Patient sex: F
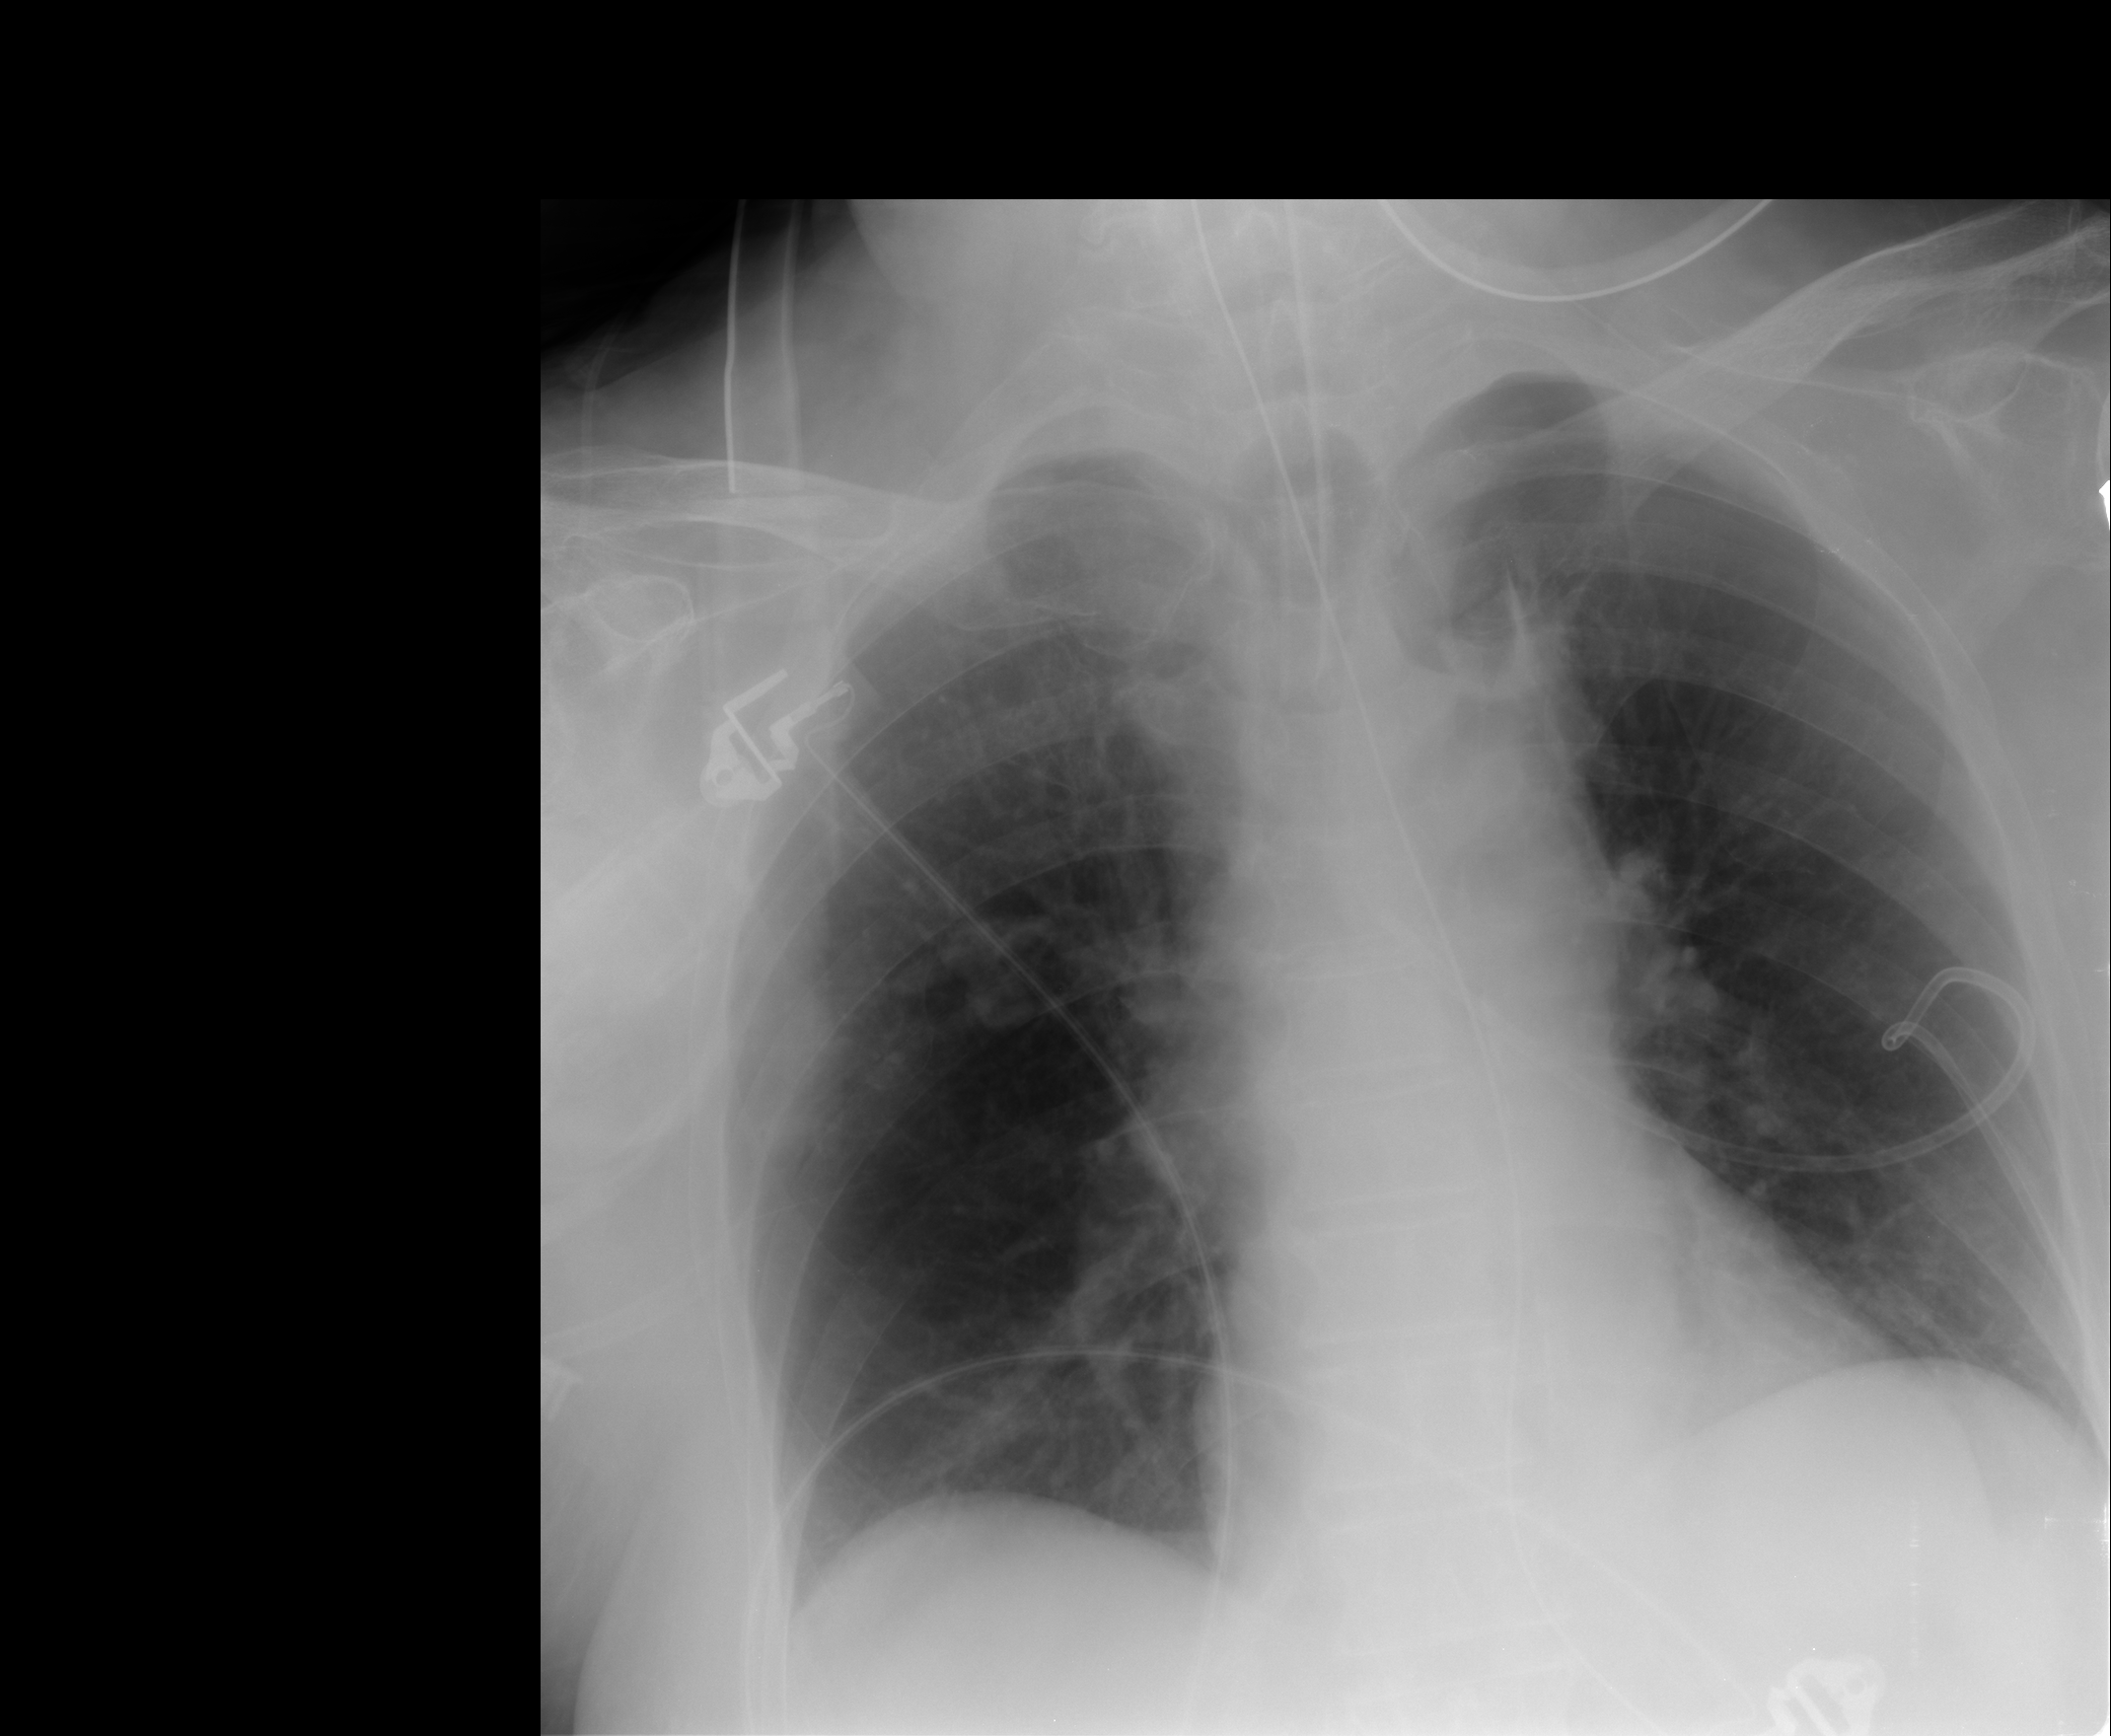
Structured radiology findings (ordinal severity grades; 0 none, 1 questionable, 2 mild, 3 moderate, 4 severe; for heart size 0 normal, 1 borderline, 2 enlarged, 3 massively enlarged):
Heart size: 0
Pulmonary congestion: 0
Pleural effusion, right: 0
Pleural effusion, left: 0
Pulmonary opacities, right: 0
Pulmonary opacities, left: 0
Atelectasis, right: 2
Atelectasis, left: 2